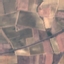
Label: PermanentCrop